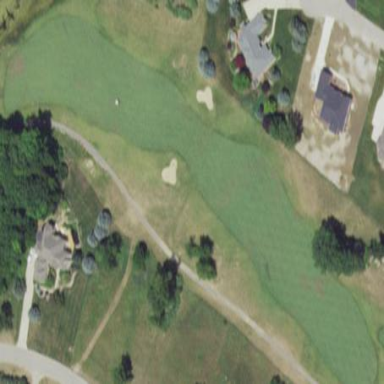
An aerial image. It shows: Golf fairway surrounded by grass.